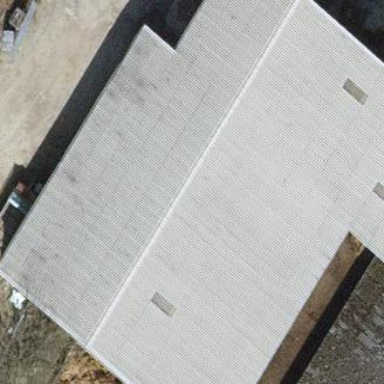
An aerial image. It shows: Industrial building.